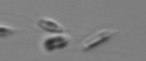
Label: Dinobryon